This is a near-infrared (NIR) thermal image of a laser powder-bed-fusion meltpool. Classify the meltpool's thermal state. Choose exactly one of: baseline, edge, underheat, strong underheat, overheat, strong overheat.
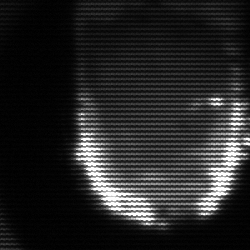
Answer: baseline